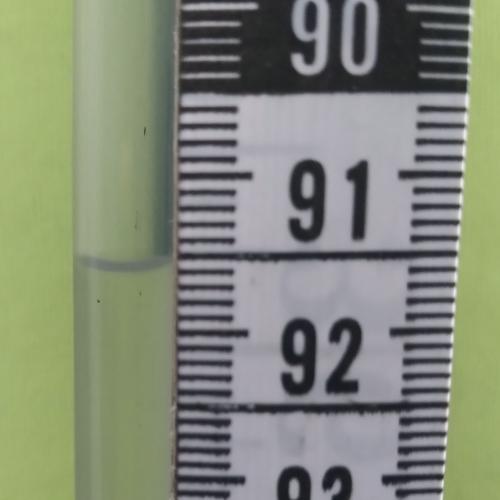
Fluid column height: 91.6 cm